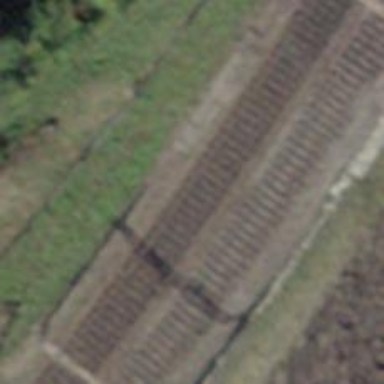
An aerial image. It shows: Single railway track with electrified contact line.